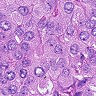
Metastatic tissue present: yes